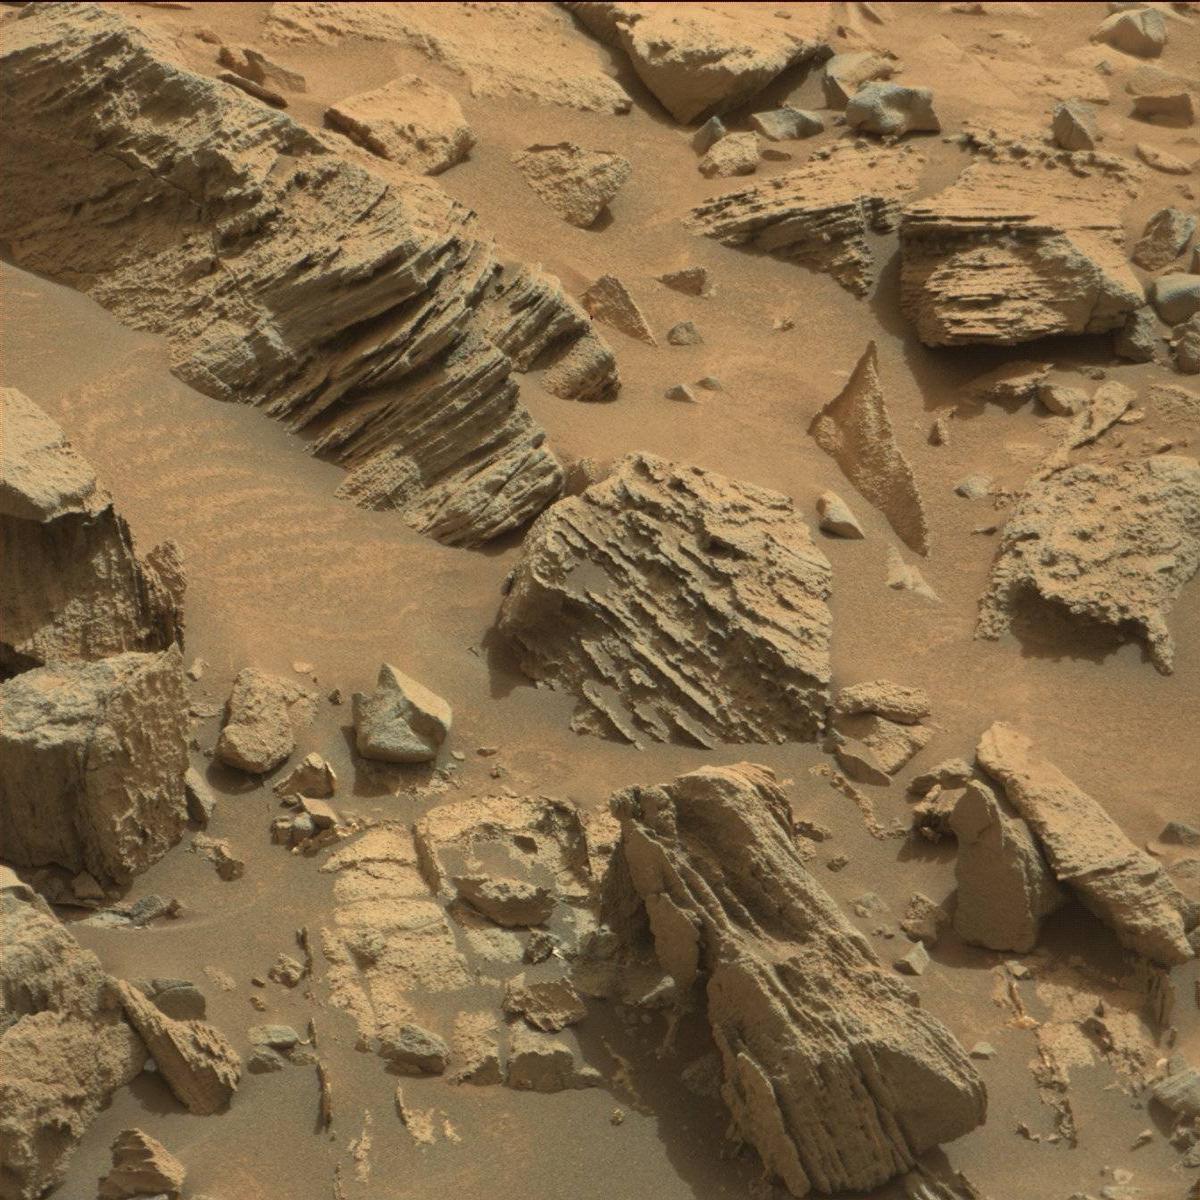
Terrain classes present: Bedrock, Rock, Sand / Soil